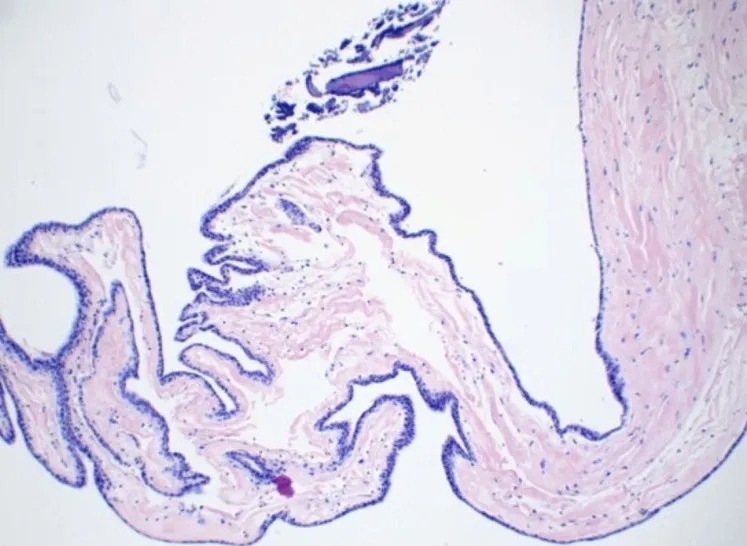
Hematoxylin and eosin stain demonstrating fragment consistent with benign arachnoid cyst. Keratin debris was also present (not within slide).
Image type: pathology (h&e)